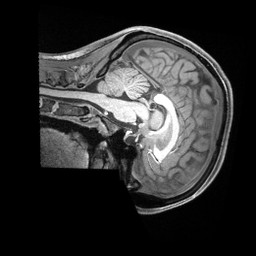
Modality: T1w
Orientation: sagittal
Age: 23
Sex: female
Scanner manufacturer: siemens
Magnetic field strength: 3 T
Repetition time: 2.4 s
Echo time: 0.00226 s